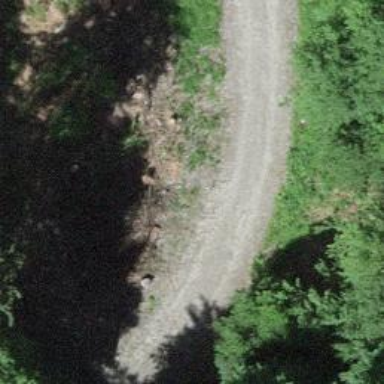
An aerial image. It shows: Track with grade 4 tracktype.